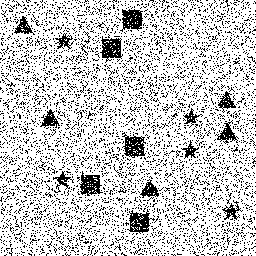
Squares: 5
Triangles: 5
Stars: 5
Total shapes: 15